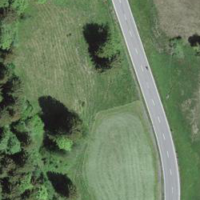
EUNIS habitat code: 24
Species observed at this site:
Rhynchospora alba